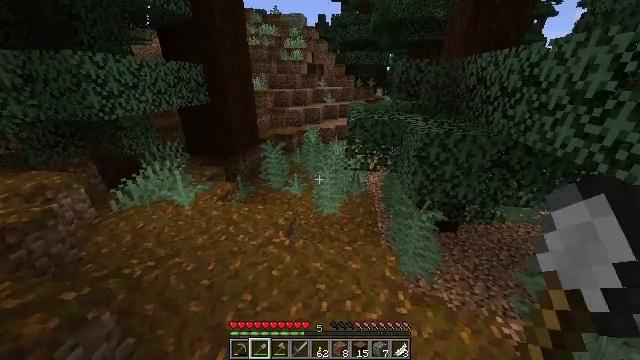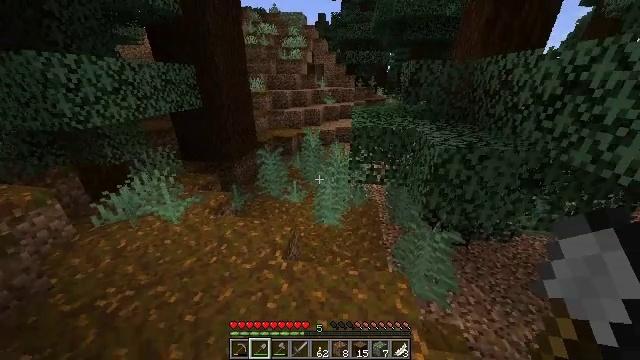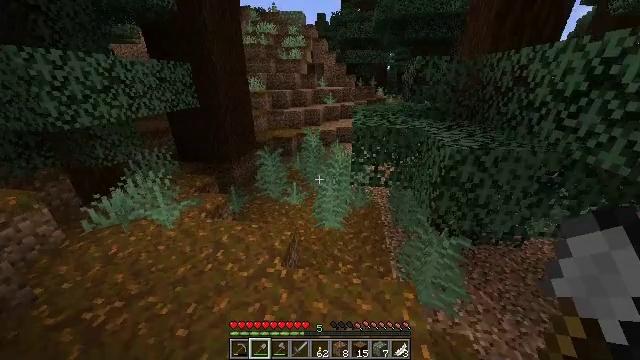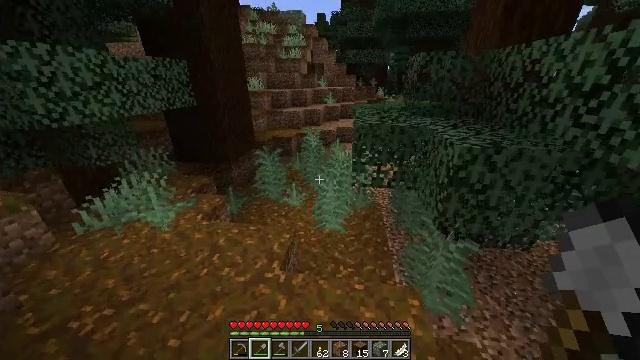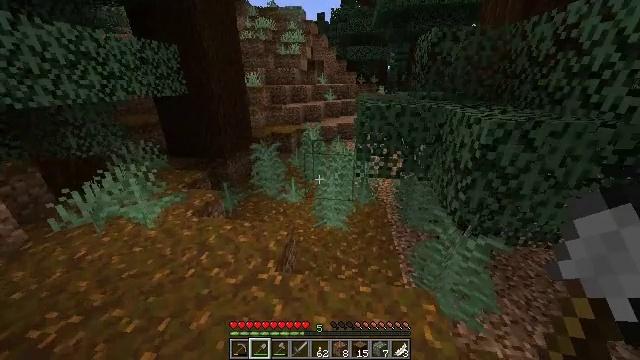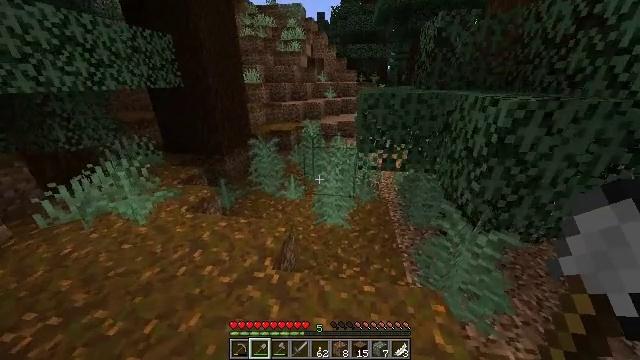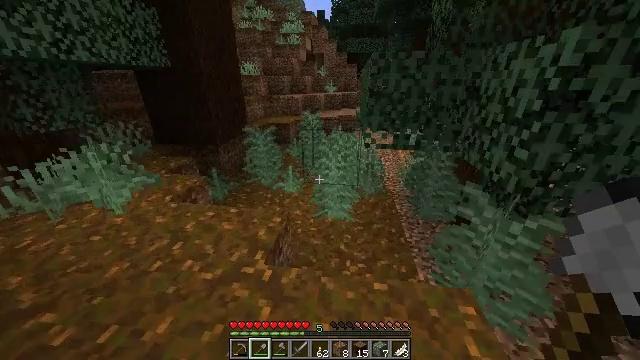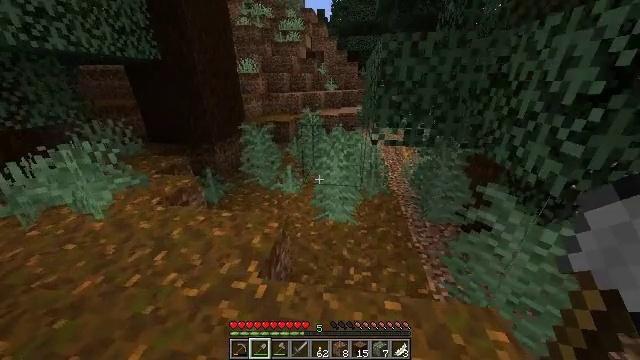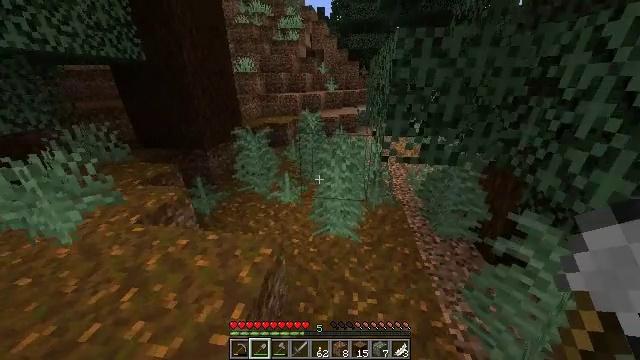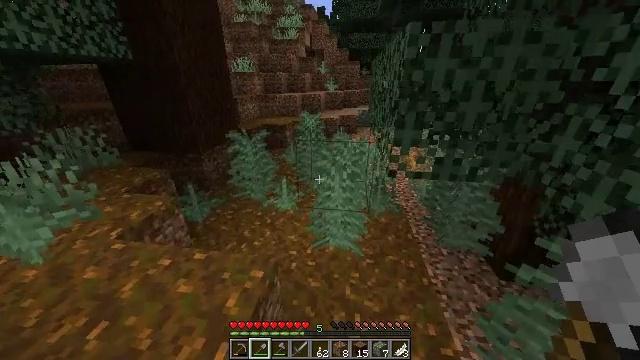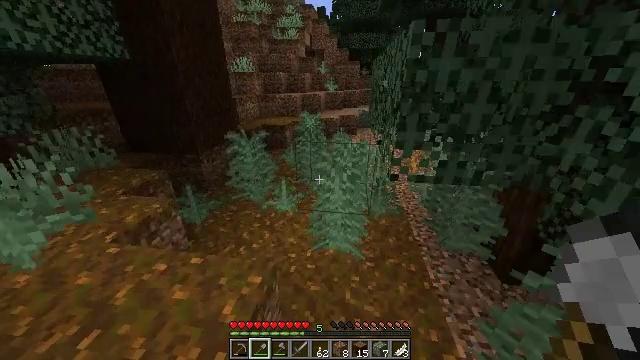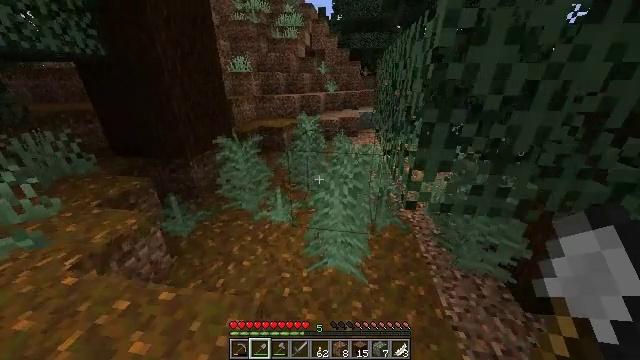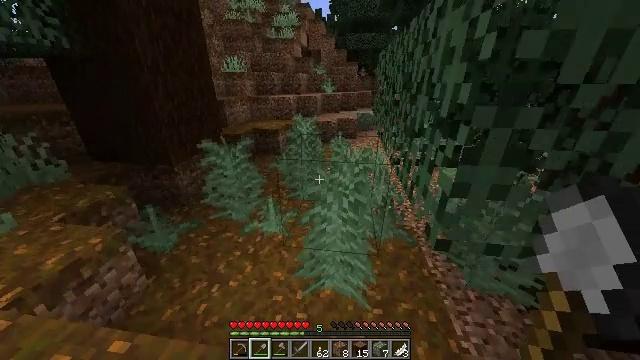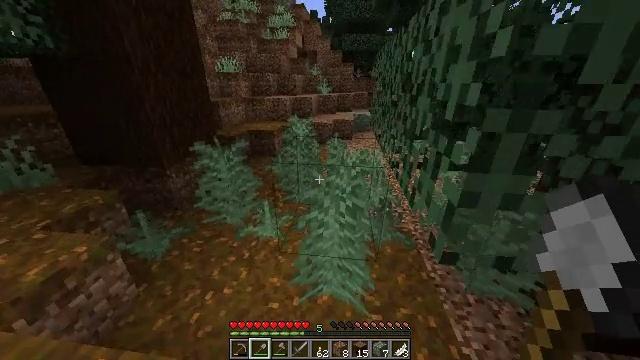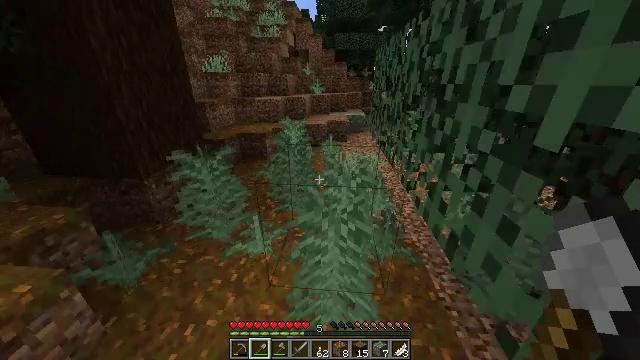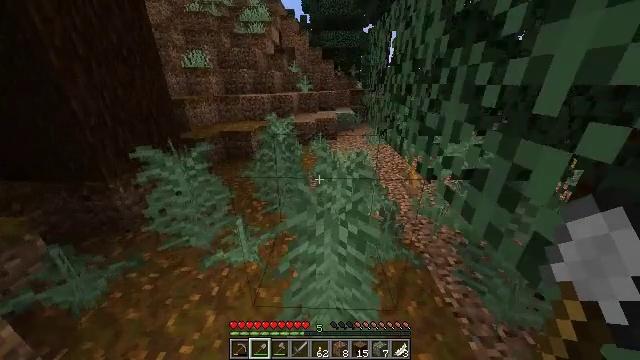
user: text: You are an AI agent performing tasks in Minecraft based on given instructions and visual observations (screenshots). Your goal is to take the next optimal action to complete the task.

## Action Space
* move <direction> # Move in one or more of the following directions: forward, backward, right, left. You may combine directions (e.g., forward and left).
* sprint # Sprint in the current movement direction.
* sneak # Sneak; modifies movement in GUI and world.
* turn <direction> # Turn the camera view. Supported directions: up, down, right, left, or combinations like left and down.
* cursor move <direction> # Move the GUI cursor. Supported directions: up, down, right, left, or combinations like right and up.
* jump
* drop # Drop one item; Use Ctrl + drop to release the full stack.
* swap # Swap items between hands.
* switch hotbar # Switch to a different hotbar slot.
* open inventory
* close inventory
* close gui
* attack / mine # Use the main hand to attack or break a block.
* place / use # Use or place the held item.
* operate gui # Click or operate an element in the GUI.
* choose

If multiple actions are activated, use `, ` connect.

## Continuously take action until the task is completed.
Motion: motion action
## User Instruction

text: Gather materials from the sweet berry bush.
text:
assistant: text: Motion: move forward, sprint
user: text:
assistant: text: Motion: move forward, sprint
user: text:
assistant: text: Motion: move forward, sprint
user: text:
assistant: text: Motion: move forward, sprint
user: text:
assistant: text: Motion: move forward, sprint
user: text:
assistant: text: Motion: move forward, sprint
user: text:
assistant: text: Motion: move forward, sprint
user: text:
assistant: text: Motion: move forward, sprint
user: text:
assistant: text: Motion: move forward, sprint
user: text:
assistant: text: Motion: move forward, sprint
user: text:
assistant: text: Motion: move forward, sprint
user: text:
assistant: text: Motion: move forward, sprint
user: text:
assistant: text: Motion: move forward, sprint, turn right
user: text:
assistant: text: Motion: move forward, sprint, turn right
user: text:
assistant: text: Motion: move forward, sprint, turn right
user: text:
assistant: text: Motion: move forward, sprint, turn right
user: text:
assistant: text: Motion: move forward, sprint, turn right
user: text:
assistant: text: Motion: move forward, sprint, turn right
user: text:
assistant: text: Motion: move forward, sprint
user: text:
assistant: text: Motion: move forward, sprint
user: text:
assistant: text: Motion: move forward, sprint
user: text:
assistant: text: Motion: move forward, sprint
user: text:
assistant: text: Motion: move forward, sprint
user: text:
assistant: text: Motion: move forward, sprint, turn right and up
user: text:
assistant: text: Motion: move forward, sprint, turn right and up
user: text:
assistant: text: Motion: move forward, sprint, turn right
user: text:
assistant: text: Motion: move forward, sprint, turn right
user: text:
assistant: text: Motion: move forward, sprint, turn right
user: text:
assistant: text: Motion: move forward, sprint
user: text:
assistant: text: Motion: move forward, sprint